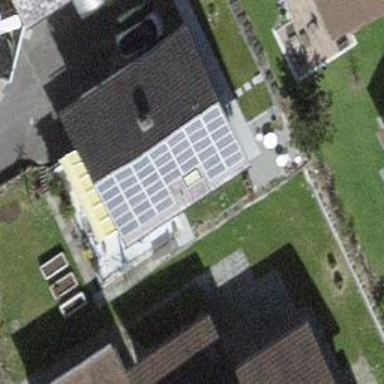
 consisting of solar photovoltaic panels."